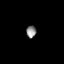
Tissue: lung
Cell type: Epithelial cells
Senescence score: 0.2206
Nuclear area (px): 118
Mean DAPI intensity: 140.136